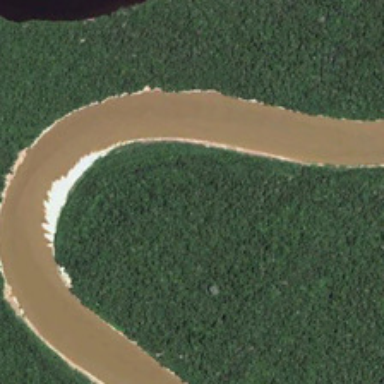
The saddle shaped river is next to a limpid river .